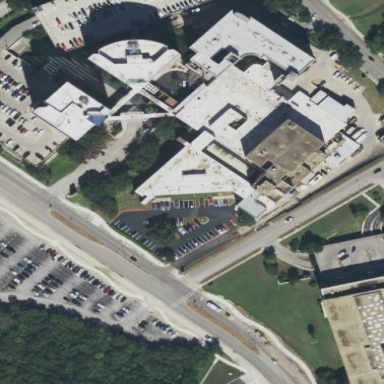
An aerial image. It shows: Hospital providing healthcare services.